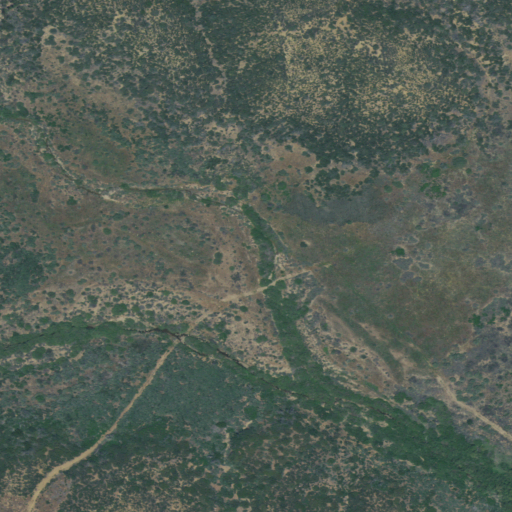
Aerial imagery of valley in California named Don Victor Canyon containing shrub, open development, and woody wetlands